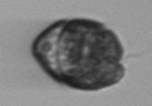
Label: Margalefidinium